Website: apple
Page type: billing-address
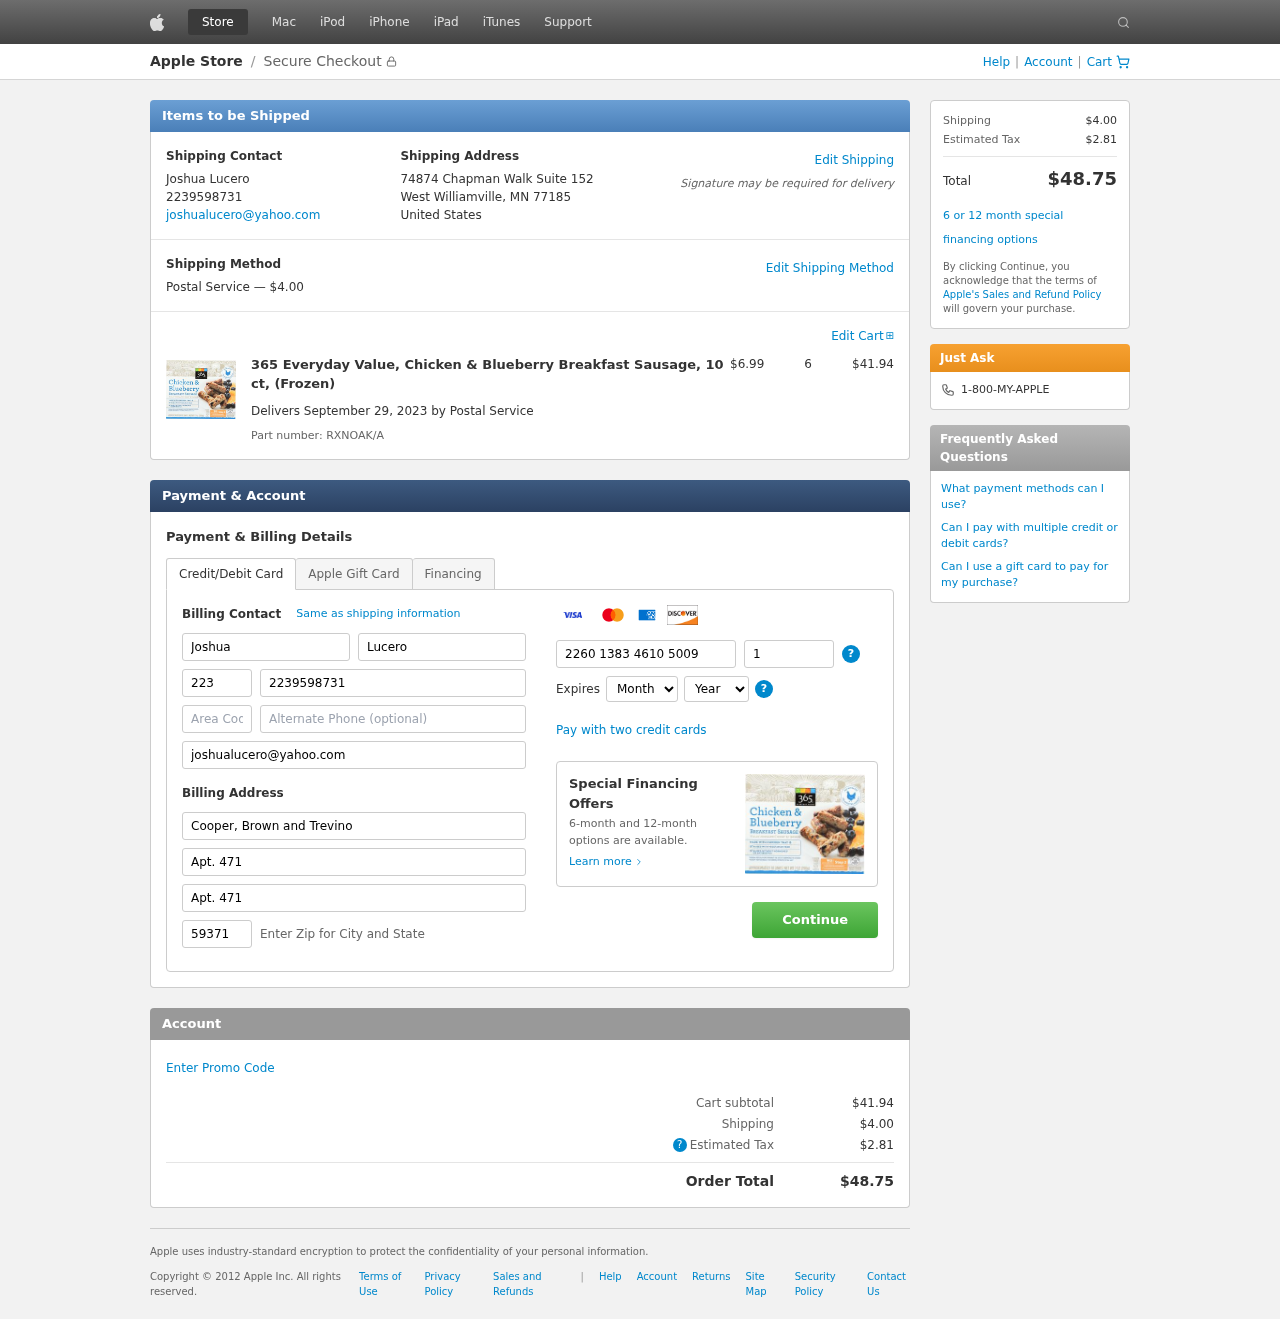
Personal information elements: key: PII_CARD_CVV
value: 133
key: PII_CARD_EXPIRY_MONTH
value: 10
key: PII_CARD_EXPIRY_YEAR
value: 29
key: PII_CARD_NUMBER
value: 2260 1383 4610 5009
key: PII_CITY_STATE_ZIP
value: West Williamville, MN 77185
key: PII_COMPANY
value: Cooper, Brown and Trevino
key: PII_COUNTRY
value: United States
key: PII_EMAIL
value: joshualucero@yahoo.com
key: PII_FIRSTNAME
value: Joshua
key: PII_FULLNAME
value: Joshua Lucero
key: PII_LASTNAME
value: Lucero
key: PII_PHONE
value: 2239598731
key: PII_PHONE_AREA
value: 223
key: PII_POSTCODE2
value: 59371
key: PII_STREET
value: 74874 Chapman Walk Suite 152
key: PII_STREET2
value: Apt. 471
Product elements: key: PRODUCT1_NAME
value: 365 Everyday Value, Chicken & Blueberry Breakfast Sausage, 10 ct, (Frozen)
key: PRODUCT1_PRICE
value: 6.99
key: PRODUCT1_QUANTITY
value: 6
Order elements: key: ORDER_SHIPPING_COST
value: $4.00
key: ORDER_SUBTOTAL
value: $41.94
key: ORDER_DELIVERY_DATE
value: September 29, 2023
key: ORDER_PART_NUMBER
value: RXNOAK/A
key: ORDER_TAX
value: $2.81
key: ORDER_TOTAL
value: $48.75